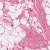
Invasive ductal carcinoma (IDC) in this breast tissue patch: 0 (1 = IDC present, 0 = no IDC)